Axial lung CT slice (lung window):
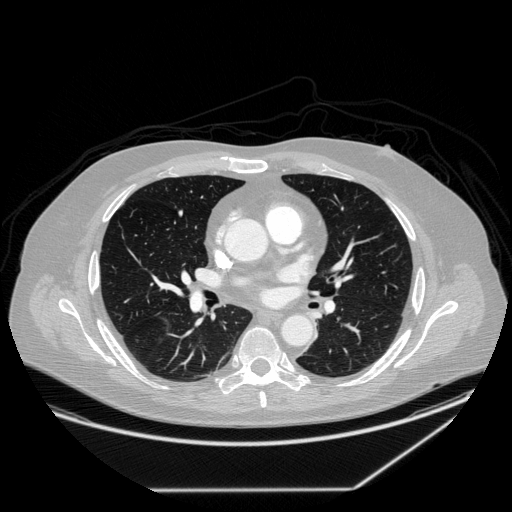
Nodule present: yes
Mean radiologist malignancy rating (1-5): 2.667